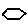
Label: hexagon